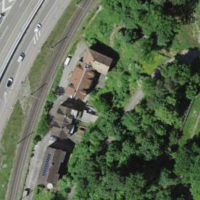
EUNIS habitat code: 57
Species observed at this site:
Portulaca oleracea